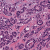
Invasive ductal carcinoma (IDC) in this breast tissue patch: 1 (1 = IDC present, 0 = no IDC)